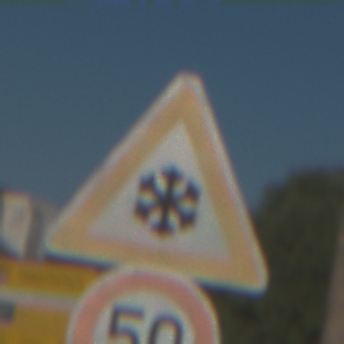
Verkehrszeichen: SchneeOderEisglaette
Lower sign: Geschwindigkeit50
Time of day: MorningAfternoon
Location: Outdoor (Urban)
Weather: Clear
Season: NotSpecified
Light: Natural